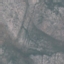
Land use / land cover: HerbaceousVegetation